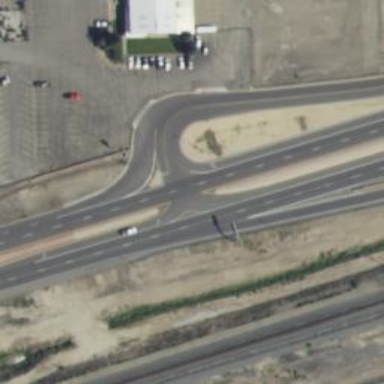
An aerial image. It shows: Asphalt trunk highway with grade 1 track type. It is expressway.